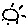
Label: sun